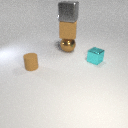
small cyan metal cube to the right of small brown rubber cylinder